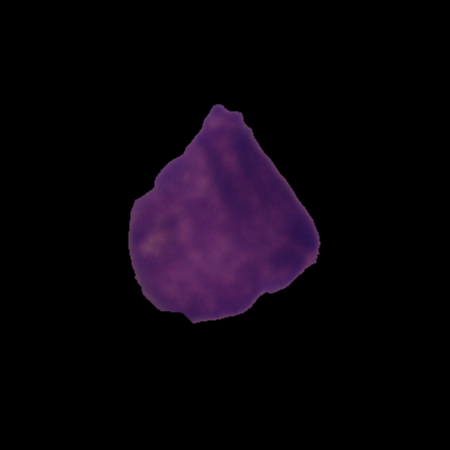
Label: cancer